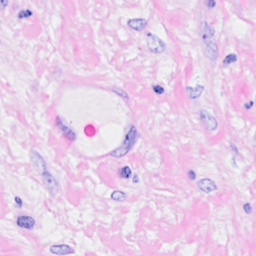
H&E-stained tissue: Breast